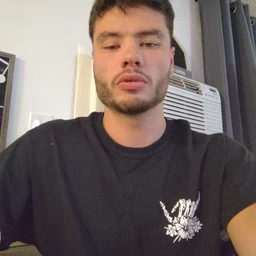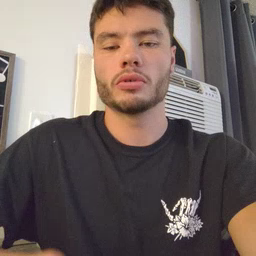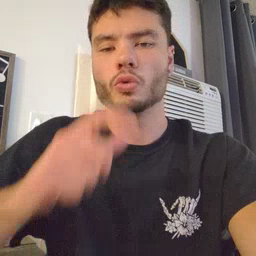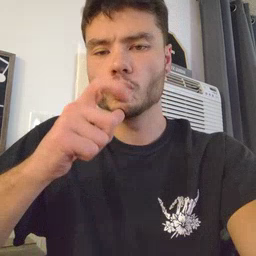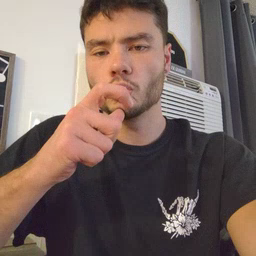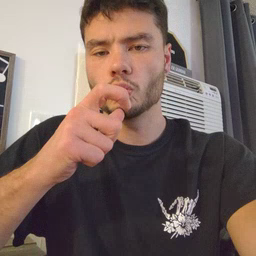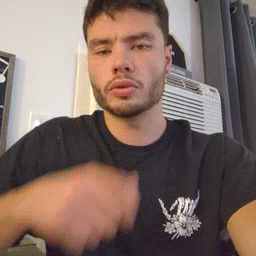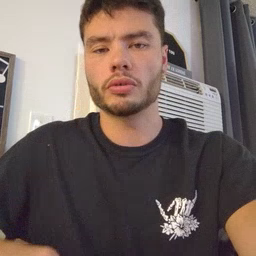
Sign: who